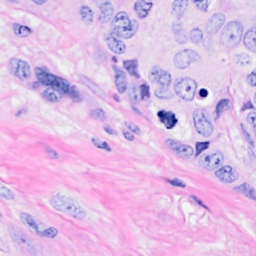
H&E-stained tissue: Breast